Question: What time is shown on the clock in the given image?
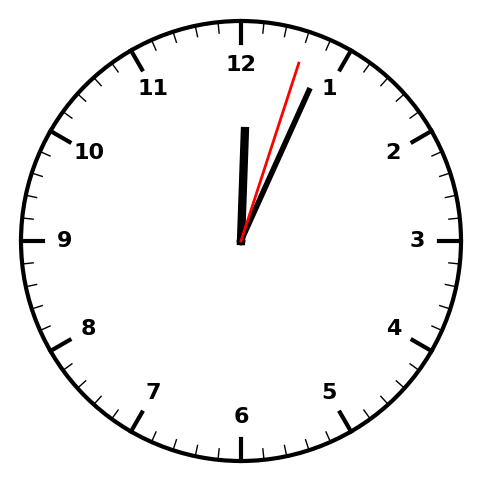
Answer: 12:04:03